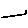
Label: line